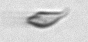
Label: Cryptophyta